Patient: sex M, age 46
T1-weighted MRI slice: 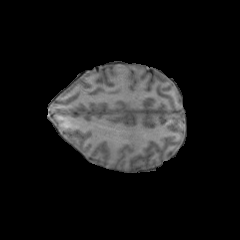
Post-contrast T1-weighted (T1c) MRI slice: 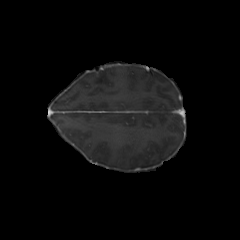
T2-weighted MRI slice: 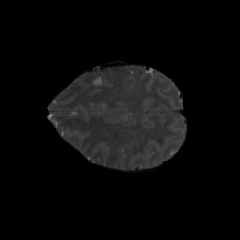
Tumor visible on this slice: no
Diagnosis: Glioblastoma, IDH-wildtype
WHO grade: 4